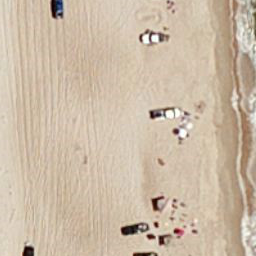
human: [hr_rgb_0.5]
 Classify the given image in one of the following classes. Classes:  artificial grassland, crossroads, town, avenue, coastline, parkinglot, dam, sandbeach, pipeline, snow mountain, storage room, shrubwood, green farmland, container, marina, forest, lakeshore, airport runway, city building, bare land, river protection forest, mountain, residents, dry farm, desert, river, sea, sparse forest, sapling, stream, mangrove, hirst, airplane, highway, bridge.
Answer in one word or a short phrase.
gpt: sandbeach